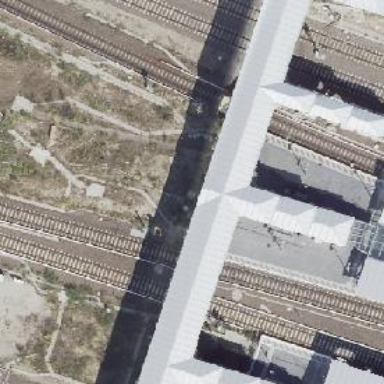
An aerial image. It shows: Railway signal.